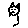
Label: cat